Question: I'm trying to create a java code to display an isometric map.
It is simply a '3-dimensional table' displayed with some 'for' loops.
I just finished a code that handles the distribution of light from certain sources. So, I know:
- - -
My question is:
I use some Effect ofJavaFX to change the hue and brightness of each block.
The problem is that as you see in the picture:

With the progression of the light, I can change brightness / hue, but how to change the opacity? To ensure that the effect of light fades gradually, instead of becoming darker / orange like now?
Thank you !
PS1 : As you can see, the light on the rocks is ok, but the light on the grass is... Bad. I don't know exactly why the hue is making it like that. It is because the rock is only grey / white. So the hue doesn't affect it. So could I make it changes its color too ?
PS2 : I am a bit a noob, sorry. I'm sure it's a stupid question.
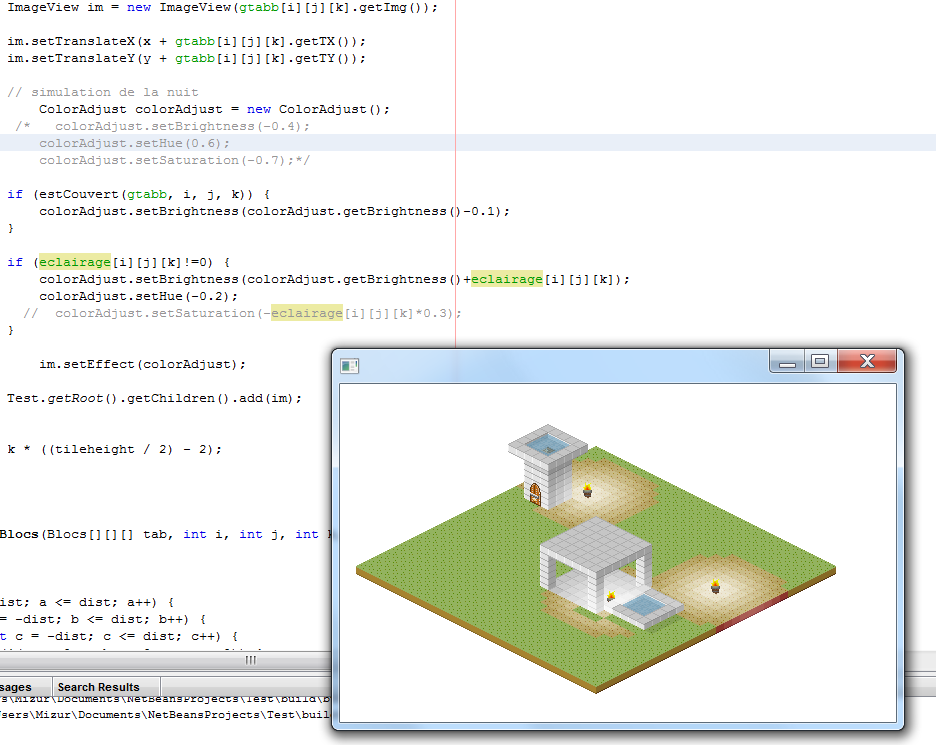
Answer: LOL ok, in fact use multiple effects, as gaussianBlur, sepiaTone and brightness level.
It makes it perfect ;)